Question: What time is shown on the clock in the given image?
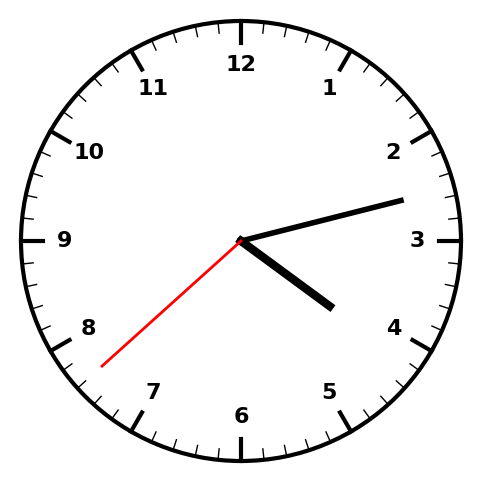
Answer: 04:12:38